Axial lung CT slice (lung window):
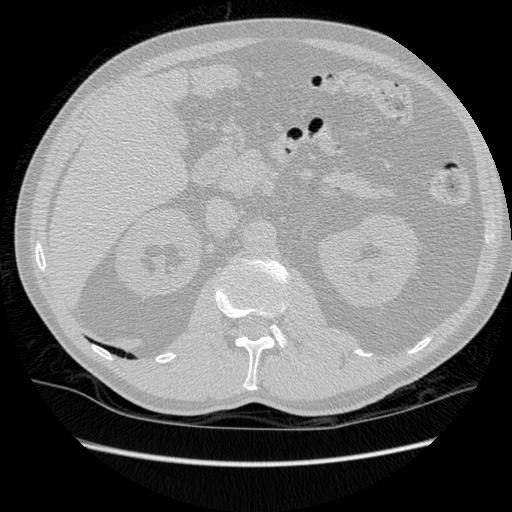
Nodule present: no